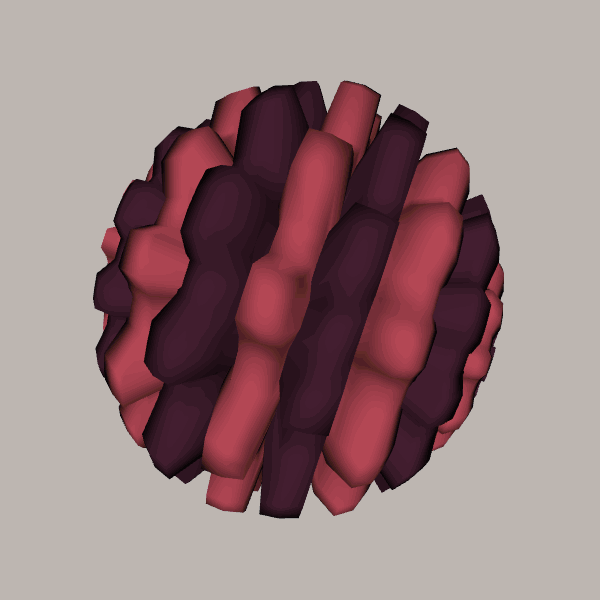
Background: light